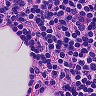
Metastatic tissue present: no